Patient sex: M
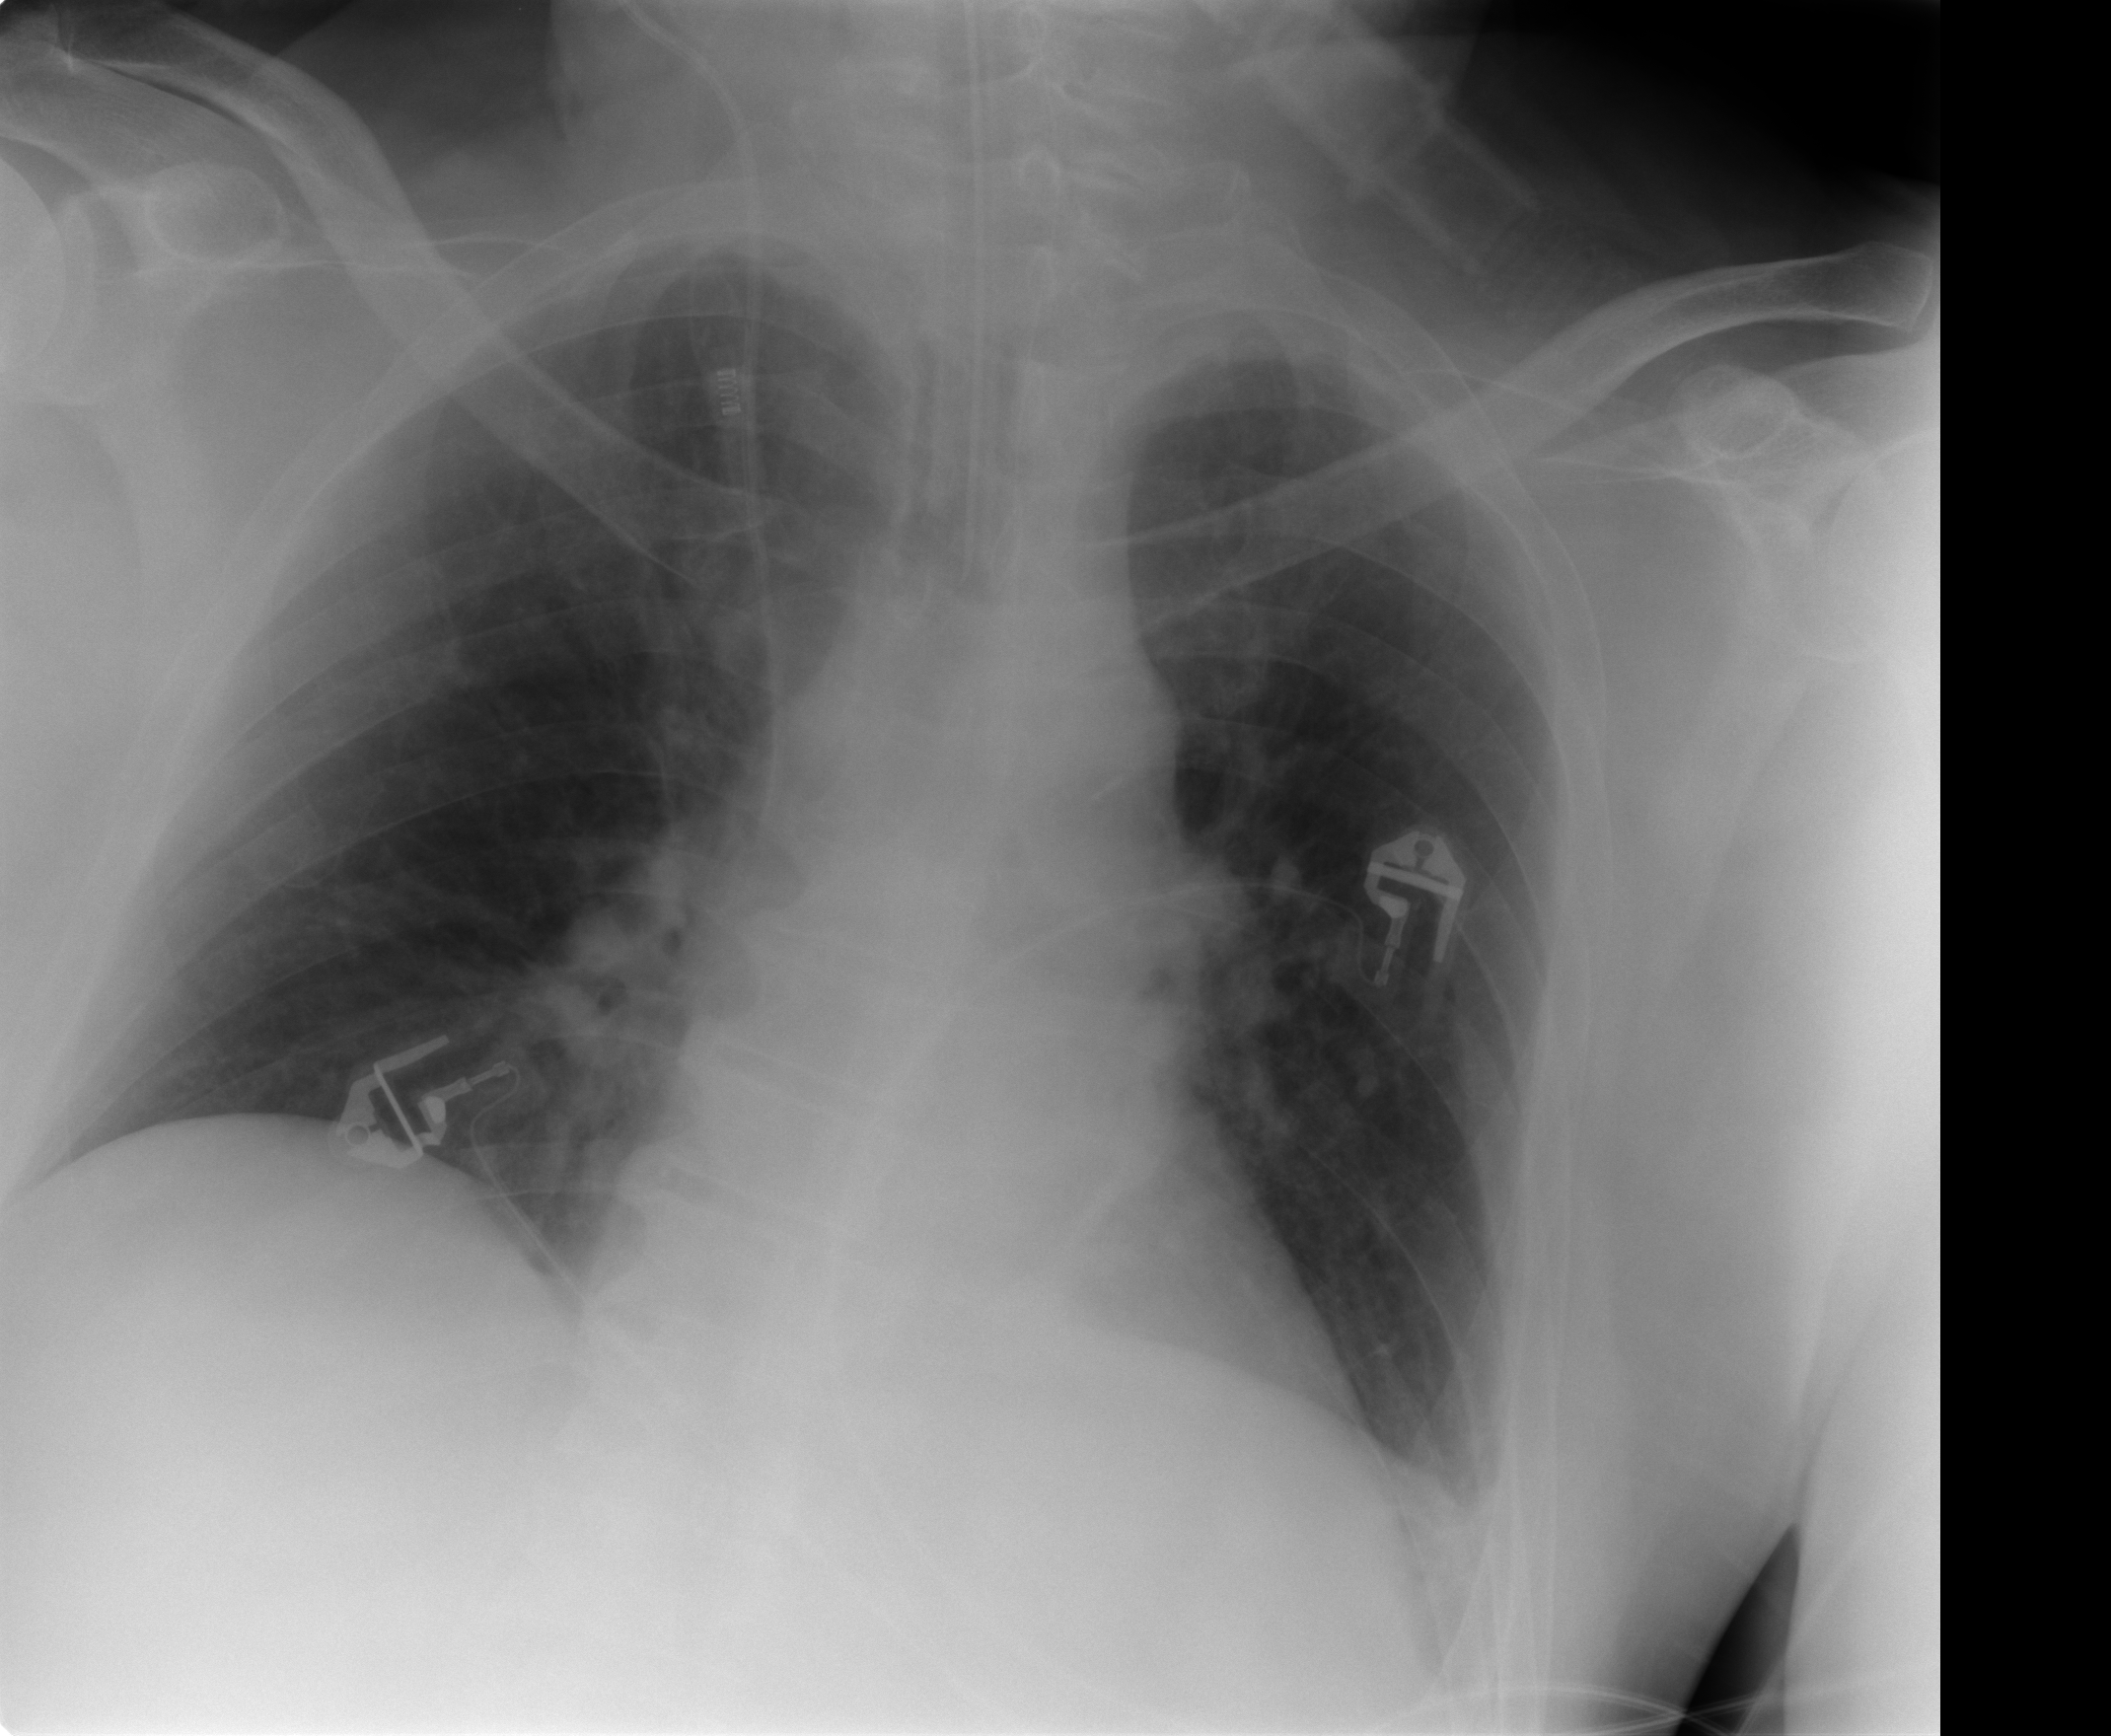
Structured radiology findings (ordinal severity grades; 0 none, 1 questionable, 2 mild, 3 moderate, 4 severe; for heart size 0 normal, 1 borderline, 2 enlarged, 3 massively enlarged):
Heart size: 0
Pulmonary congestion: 0
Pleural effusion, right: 0
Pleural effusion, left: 1
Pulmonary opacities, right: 0
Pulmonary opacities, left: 0
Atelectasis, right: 2
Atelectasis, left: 2